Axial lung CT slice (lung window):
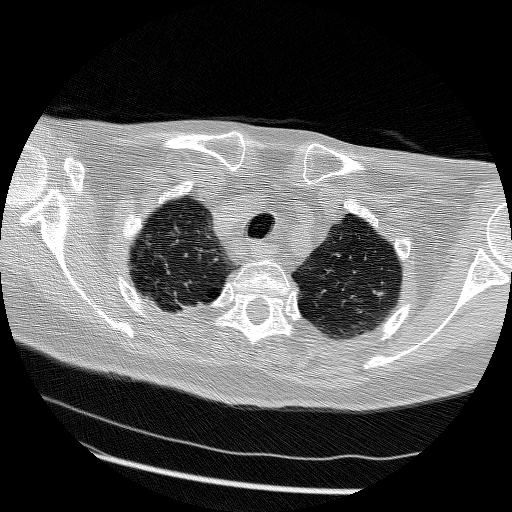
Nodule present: yes
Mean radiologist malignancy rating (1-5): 2